Question: Microsoft Excel 2010:
From month to month, the number of lines of data can be variable. When I paste new data into the ILS_IMPORT tab, there may be 3,500 records and the next month could be 2,500. When I go to import the data into Access, and extra 1,000 lines will appear unless I delete all records from line 2,501 on. I would like to have Excel VBA to do this and have made attempts, but nothing has worked thus far. I know that Column O will always have data to the end because it is the quarter indicator (ex. Q2).

However, this code keeps deleting the last row and I don't know if it is truly deleting all the way to the end. Can someone point me in the right direction?
'''
Sub test()
Dim rng As Range
Dim lastRow As Long
With ThisWorkbook.Sheets("ILS_IMPORT")
'Find anything in the cells
Set rng = .Cells.Find(What:="*", _
After:=.Range("O1"), _
Lookat:=xlPart, _
LookIn:=xlFormulas, _
SearchOrder:=xlByRows, _
SearchDirection:=xlPrevious, _
MatchCase:=False)
'if data is NOT found - exit from sub
If rng Is Nothing Then Exit Sub
'find last row
If Application.WorksheetFunction.CountA(.Cells) <> 0 Then
lastRow = .Cells.Find(What:="*", _
After:=.Range("O1"), _
Lookat:=xlPart, _
LookIn:=xlFormulas, _
SearchOrder:=xlByRows, _
SearchDirection:=xlPrevious, _
MatchCase:=False).Row
Else
lastRow = 1
End If
'I use lastRow + 1 to prevent deletion data above when it is on lastrow
.Range(rng.Row + 2 & ":" & lastRow + 2).Delete Shift:=xlUp
End With
End Sub
'''
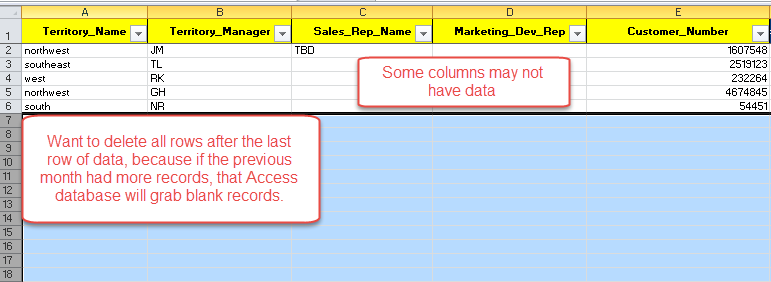
Answer: Could you clear/delete the blank range before you paste data in?
'''
range(cells(2,1),cells(2,1).end(xldown)).EntireRow.Clear
'''